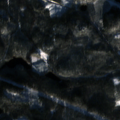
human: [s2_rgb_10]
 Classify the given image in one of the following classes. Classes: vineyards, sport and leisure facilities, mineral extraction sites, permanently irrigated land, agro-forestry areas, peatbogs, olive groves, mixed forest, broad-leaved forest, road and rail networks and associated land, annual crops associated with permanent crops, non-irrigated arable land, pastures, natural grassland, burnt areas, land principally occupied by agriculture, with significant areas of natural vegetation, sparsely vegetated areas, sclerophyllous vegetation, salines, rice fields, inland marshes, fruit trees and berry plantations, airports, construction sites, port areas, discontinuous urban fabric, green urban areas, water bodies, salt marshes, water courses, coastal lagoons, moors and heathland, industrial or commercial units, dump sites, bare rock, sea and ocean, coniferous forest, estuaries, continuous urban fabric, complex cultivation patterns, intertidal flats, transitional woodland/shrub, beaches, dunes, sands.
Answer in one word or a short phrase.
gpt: coniferous forest, transitional woodland/shrub